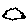
Label: cloud